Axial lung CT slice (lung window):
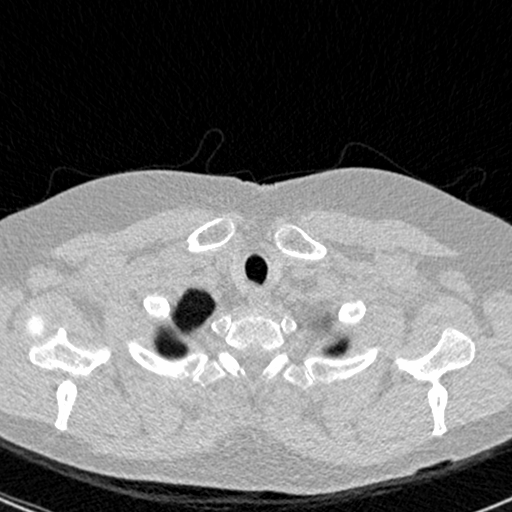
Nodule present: no